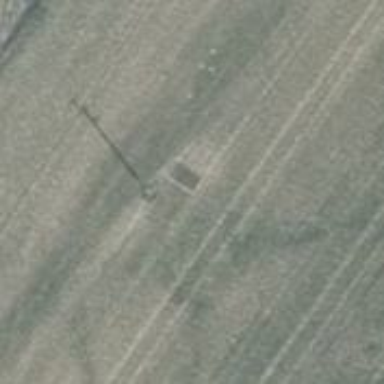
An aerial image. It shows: Power pole.